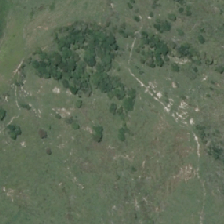
Land cover: low_producing_grassland